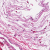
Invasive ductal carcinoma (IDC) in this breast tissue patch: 0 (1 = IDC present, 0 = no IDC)